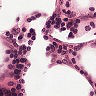
Metastatic tissue present: no